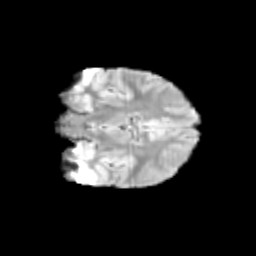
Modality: T2w
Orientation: coronal
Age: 10
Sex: male
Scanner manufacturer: siemens
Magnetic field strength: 3 T
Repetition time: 3.8 s
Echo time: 0.07 s